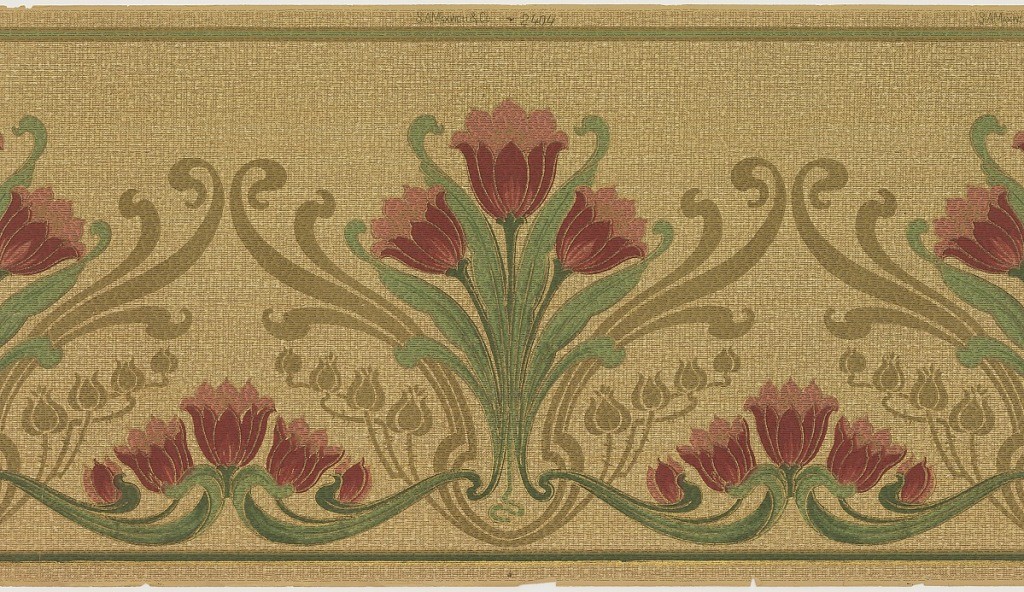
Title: Frieze
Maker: Maxwell & Co., S.A., Chicago, Illinois, USA
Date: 1905–1915
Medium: Machine-printed paper
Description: Floral design with large-scale stylized tulips, in groups of three, Secondary design of tulips and foliage printed as silhouettes. All-over patterned ground.